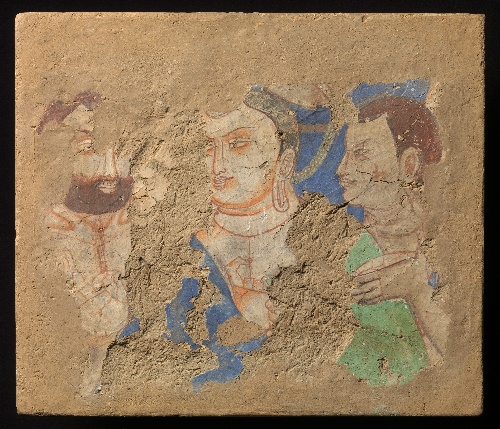
Date: ca. 6th–7th century
Object type: Wall painting
Classification: Paintings
Medium: Pigments on mud plaster
Culture: China (Xinjiang Uyghur Autonomous Region)
Period: Kizil kingdom
Dimensions: 9 1/8 x 10 1/2 in. (23.2 x 26.7 cm)
Department: Asian Art
Credit line: Fletcher Fund, 1951
Accession year: 1951
Repository: Metropolitan Museum of Art, New York, NY
Tags: Buddhism|Buddha